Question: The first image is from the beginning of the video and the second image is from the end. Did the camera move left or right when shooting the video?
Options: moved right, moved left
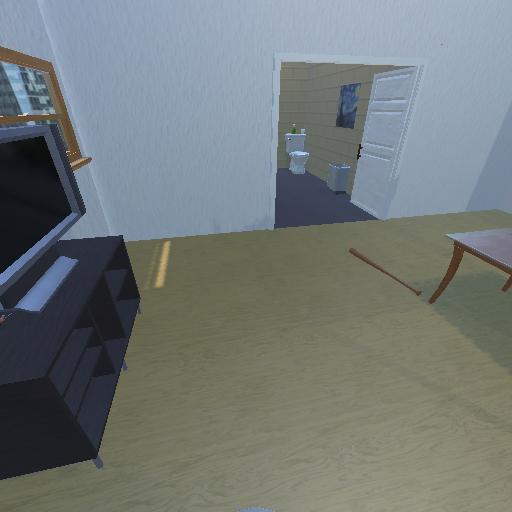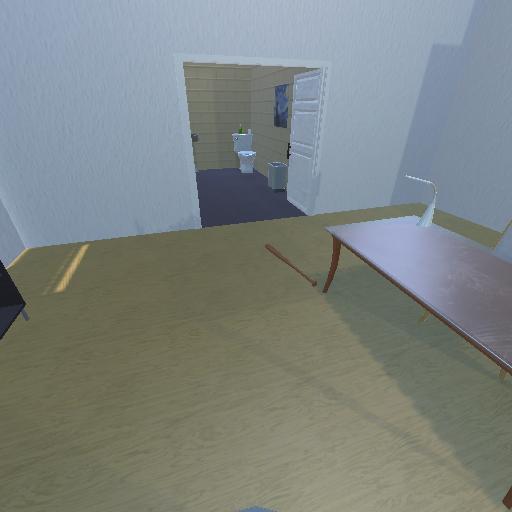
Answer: moved right